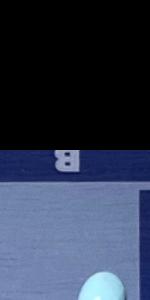
Label: Empty